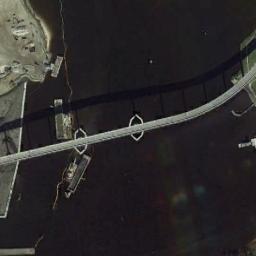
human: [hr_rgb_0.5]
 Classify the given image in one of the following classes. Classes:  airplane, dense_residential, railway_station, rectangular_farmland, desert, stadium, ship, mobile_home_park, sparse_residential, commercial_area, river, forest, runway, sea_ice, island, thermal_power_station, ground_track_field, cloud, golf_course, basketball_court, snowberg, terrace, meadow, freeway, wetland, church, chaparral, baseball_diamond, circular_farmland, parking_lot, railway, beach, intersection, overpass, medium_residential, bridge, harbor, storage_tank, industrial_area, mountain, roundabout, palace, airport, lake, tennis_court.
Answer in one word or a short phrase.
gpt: bridge